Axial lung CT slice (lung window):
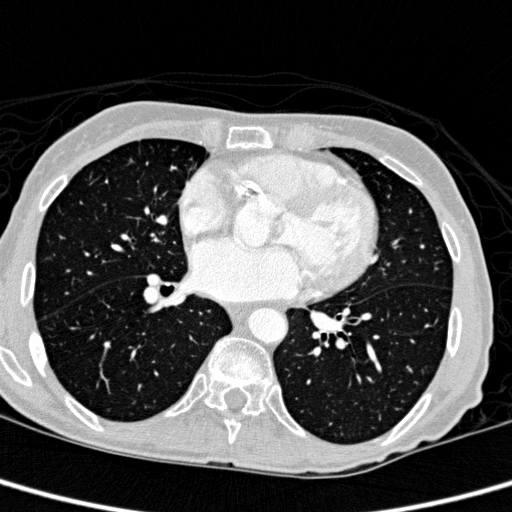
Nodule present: no